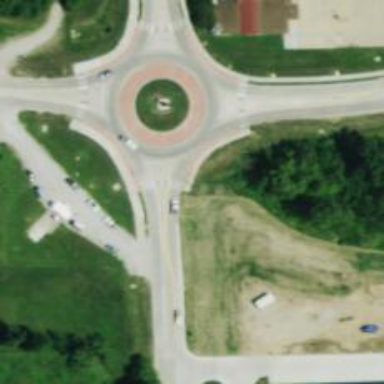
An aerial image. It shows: Secondary road leading to roundabout.